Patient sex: M
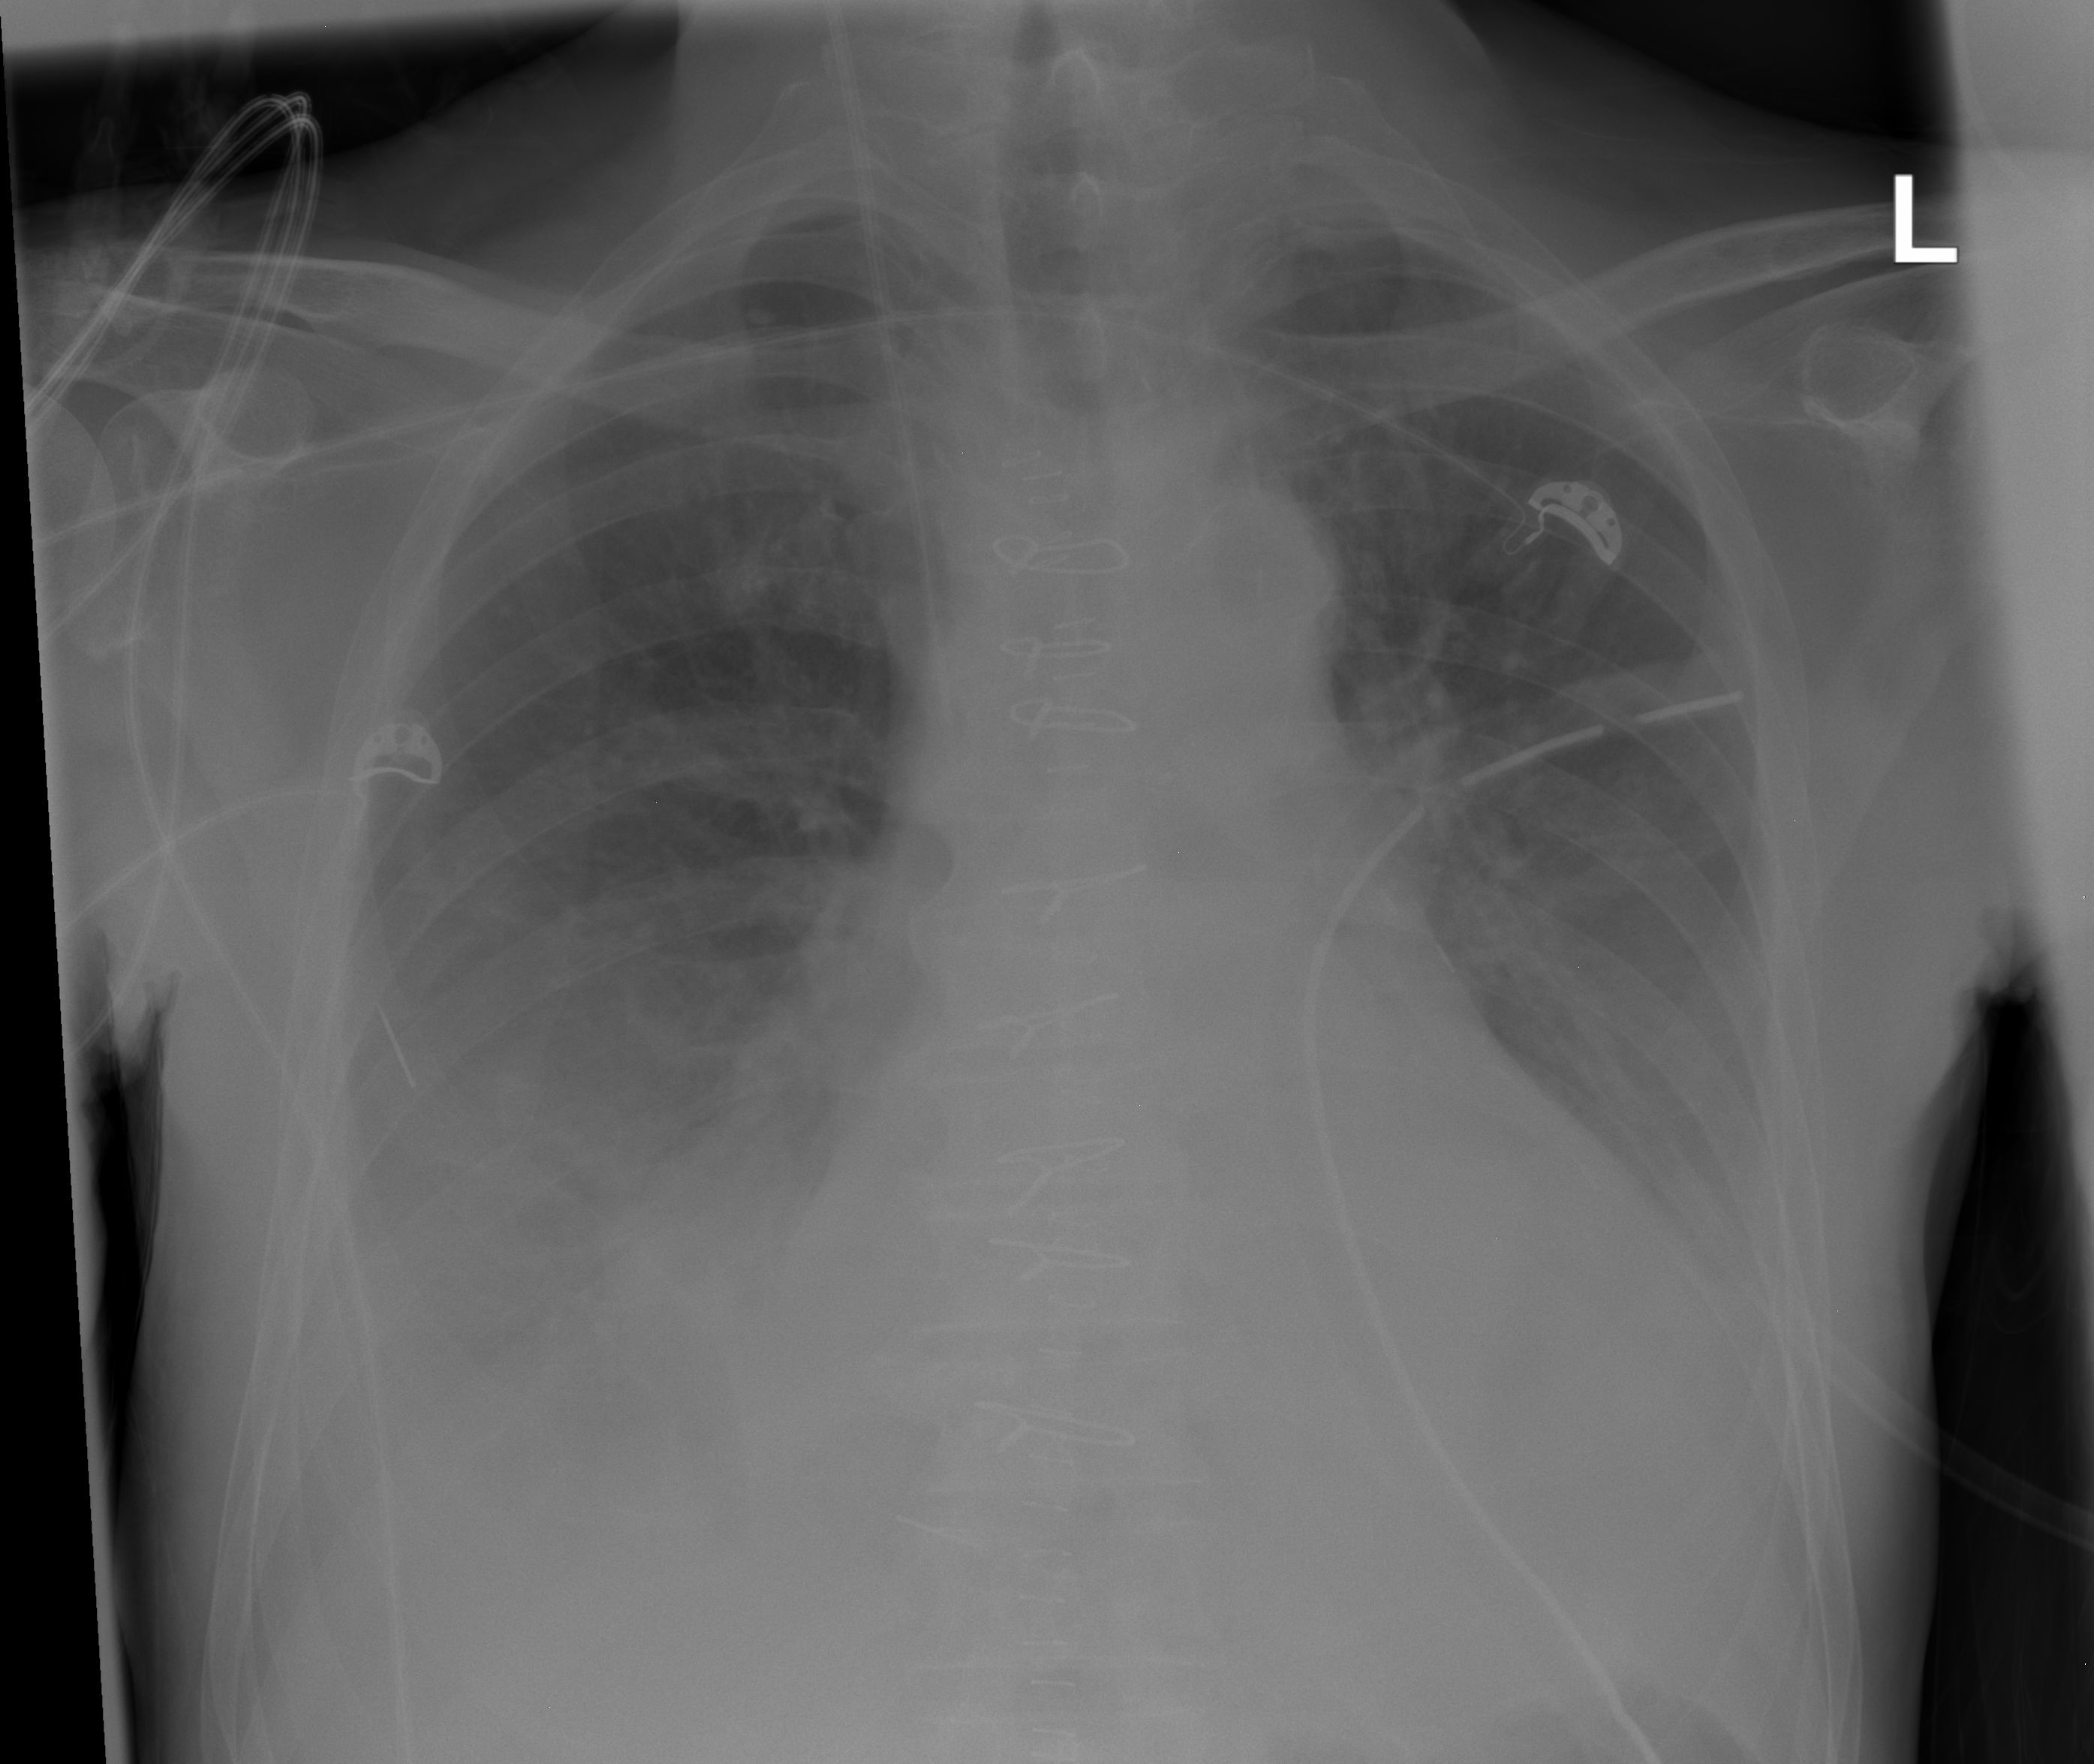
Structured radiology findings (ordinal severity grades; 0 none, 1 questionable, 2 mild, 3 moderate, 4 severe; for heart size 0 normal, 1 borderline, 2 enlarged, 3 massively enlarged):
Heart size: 2
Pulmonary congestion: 2
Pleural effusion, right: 3
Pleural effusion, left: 2
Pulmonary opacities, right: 0
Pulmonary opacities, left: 0
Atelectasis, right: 2
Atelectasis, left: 2